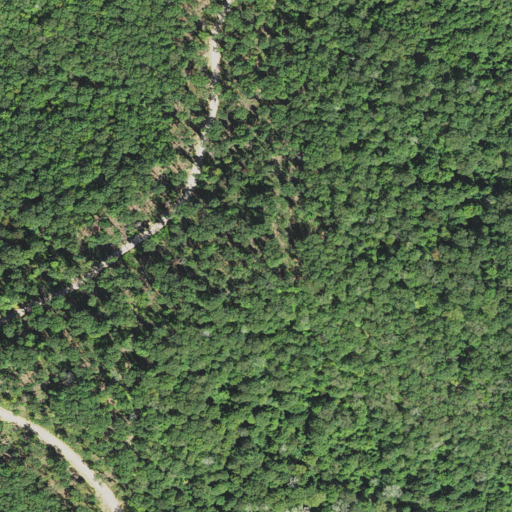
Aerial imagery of mountain in West Virginia named Thomas Mountain containing deciduous forest, open development, and mixed forest